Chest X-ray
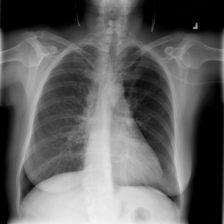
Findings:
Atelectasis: negative
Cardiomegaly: negative
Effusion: negative
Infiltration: negative
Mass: negative
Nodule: negative
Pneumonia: negative
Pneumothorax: negative
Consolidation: negative
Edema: negative
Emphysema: negative
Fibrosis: negative
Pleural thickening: negative
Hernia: negative